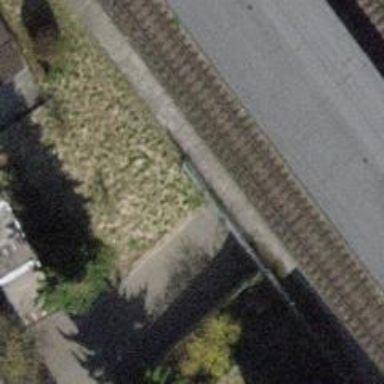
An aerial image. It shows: Railway stop with public transport stop position.